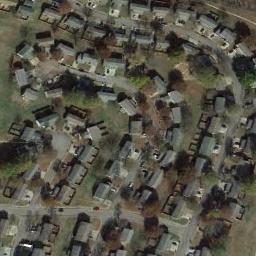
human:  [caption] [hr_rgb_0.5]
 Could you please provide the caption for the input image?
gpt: Houses in medium-sized residential areas are built on either side .

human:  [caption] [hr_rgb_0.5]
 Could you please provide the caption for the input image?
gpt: The medium residential is on the grass next to some trees and road .

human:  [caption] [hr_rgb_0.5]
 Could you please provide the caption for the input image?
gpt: There are many buildings in medium residential area .

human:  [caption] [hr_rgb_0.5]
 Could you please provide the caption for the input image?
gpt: The medium residential area has lots of neatly arranged houses and some trees are among these houses .

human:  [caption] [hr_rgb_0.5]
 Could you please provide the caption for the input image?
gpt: There are many gray buildings arranged neatly on the medium residential area .